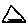
Label: triangle